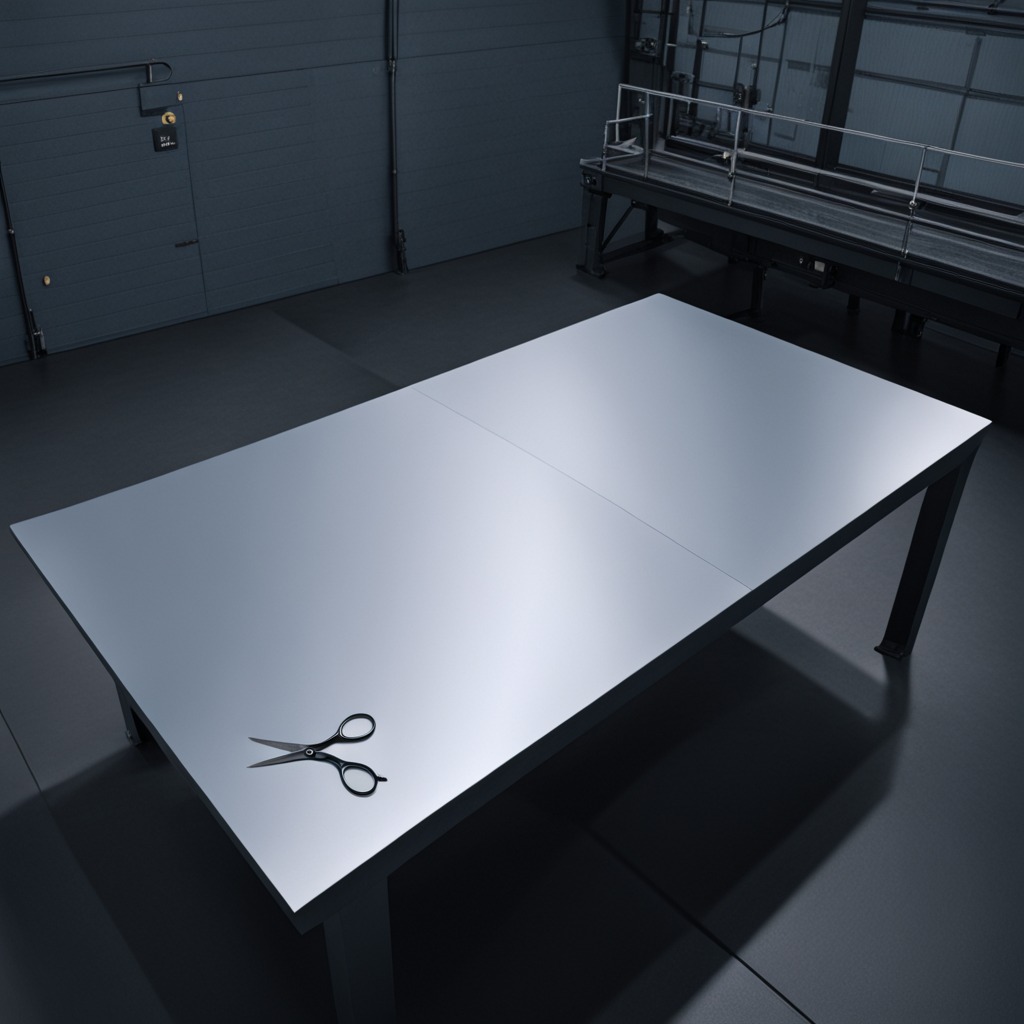
A scissor lying on a clean empty table in a basement in the evening soft directional lighting on the tabletop realistic grain studio-quality clarity centered framing